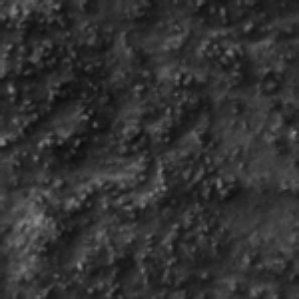
Label: frost